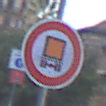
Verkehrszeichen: VerbotKennzeichnungspflichtigeKraftfahrzeugeGefaehrlicheGueter
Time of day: SunriseSunset
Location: Outdoor (Urban)
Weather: PartlyCloudy
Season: NotSpecified
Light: Natural